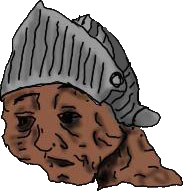
Label: 5_Yes_Honey